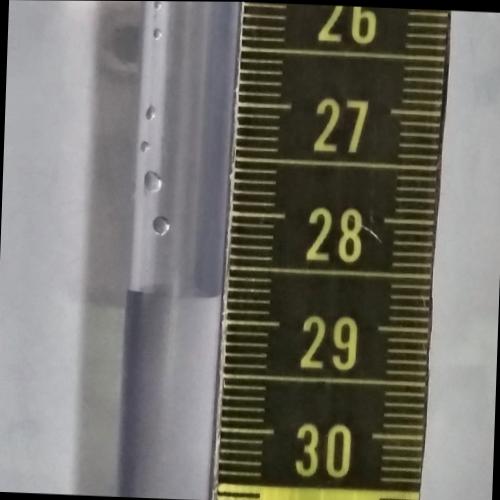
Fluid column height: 28.8 cm